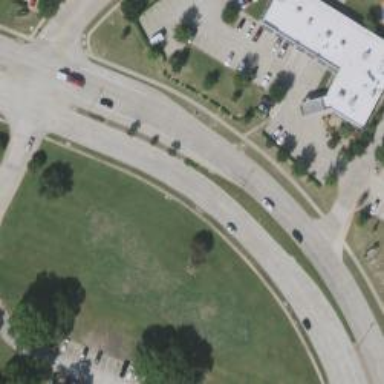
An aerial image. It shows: Secondary road with separate sidewalks.